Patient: sex M, age 57
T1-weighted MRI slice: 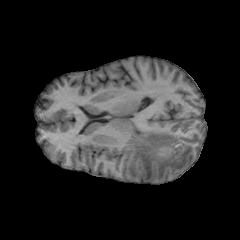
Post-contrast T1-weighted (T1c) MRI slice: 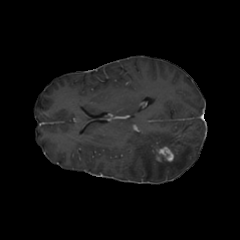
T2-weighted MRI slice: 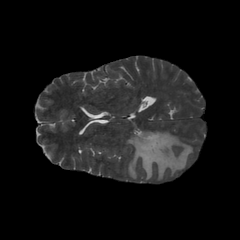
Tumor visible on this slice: yes
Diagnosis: Glioblastoma, IDH-wildtype
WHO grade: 4